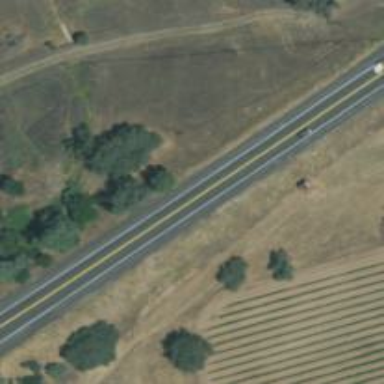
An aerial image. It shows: Primary road with asphalt surface.